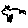
Label: cat